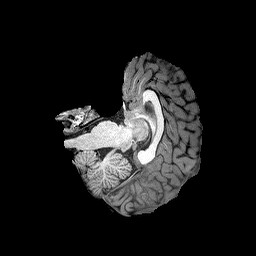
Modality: T1w
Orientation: axial
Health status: healthy